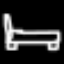
Label: bed